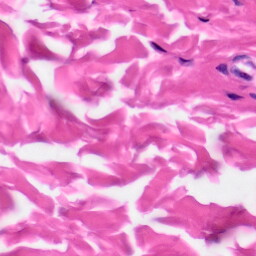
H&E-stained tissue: Skin